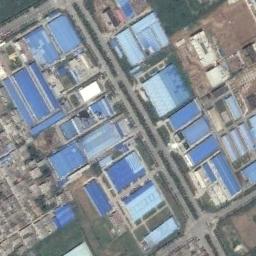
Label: industrial_area